Question: I am trying to implement logistic regression with gradient descent,
I get my Cost function j_theta for the number of iterations and fortunately my j_theta is decreasing when plotted j_theta against the number of iteration.
The data set I use is given below:
'''
x=
1 20 30
1 40 60
1 70 30
1 50 50
1 50 40
1 60 40
1 30 40
1 40 50
1 10 20
1 30 40
1 70 70
y= 0
1
1
1
0
1
0
0
0
0
1
'''
The code that I managed to write for logistic regression using Gradient descent is:
'''
%1. The below code would load the data present in your desktop to the octave memory
x=load('stud_marks.dat');
%y=load('ex4y.dat');
y=x(:,3);
x=x(:,1:2);
%2. Now we want to add a column x0 with all the rows as value 1 into the matrix.
%First take the length
[m,n]=size(x);
x=[ones(m,1),x];
X=x;
% Now we limit the x1 and x2 we need to leave or skip the first column x0 because they should stay as 1.
mn = mean(x);
sd = std(x);
x(:,2) = (x(:,2) - mn(2))./ sd(2);
x(:,3) = (x(:,3) - mn(3))./ sd(3);
% We will not use vectorized technique, Because its hard to debug, We shall try using many for loops rather
max_iter=50;
theta = zeros(size(x(1,:)))';
j_theta=zeros(max_iter,1);
for num_iter=1:max_iter
% We calculate the cost Function
j_cost_each=0;
alpha=1;
theta
for i=1:m
z=0;
for j=1:n+1
% theta(j)
z=z+(theta(j)*x(i,j));
z
end
h= 1.0 ./(1.0 + exp(-z));
j_cost_each=j_cost_each + ( (-y(i) * log(h)) - ((1-y(i)) * log(1-h)) );
% j_cost_each
end
j_theta(num_iter)=(1/m) * j_cost_each;
for j=1:n+1
grad(j) = 0;
for i=1:m
z=(x(i,:)*theta);
z
h=1.0 ./ (1.0 + exp(-z));
h
grad(j) += (h-y(i)) * x(i,j);
end
grad(j)=grad(j)/m;
grad(j)
theta(j)=theta(j)- alpha * grad(j);
end
end
figure
plot(0:1999, j_theta(1:2000), 'b', 'LineWidth', 2)
hold off
figure
%3. In this step we will plot the graph for the given input data set just to see how is the distribution of the two class.
pos = find(y == 1); % This will take the postion or array number from y for all the class that has value 1
neg = find(y == 0); % Similarly this will take the position or array number from y for all class that has value 0
% Now we plot the graph column x1 Vs x2 for y=1 and y=0
plot(x(pos, 2), x(pos,3), '+');
hold on
plot(x(neg, 2), x(neg, 3), 'o');
xlabel('x1 marks in subject 1')
ylabel('y1 marks in subject 2')
legend('pass', 'Failed')
plot_x = [min(x(:,2))-2, max(x(:,2))+2]; % This min and max decides the length of the decision graph.
% Calculate the decision boundary line
plot_y = (-1./theta(3)).*(theta(2).*plot_x +theta(1));
plot(plot_x, plot_y)
hold off
%%%%%%% The only difference is In the last plot I used X where as now I use x whose attributes or features are featured scaled %%%%%%%%%%%
'''
If you view the graph of x1 vs x2 the graph would look like,

After I run my code I create a decision boundary. The shape of the decision line seems to be okay but it is a bit displaced. The graph of the x1 vs x2 with decision boundary is given below:
![enter image description here][2]
Please suggest me where am I going wrong ....
Thanks:)
The New Graph::::
'''
![enter image description here][1]
If you see the new graph the coordinated of x axis have changed ..... Thats because I use x(feature scalled) instead of X.
'''
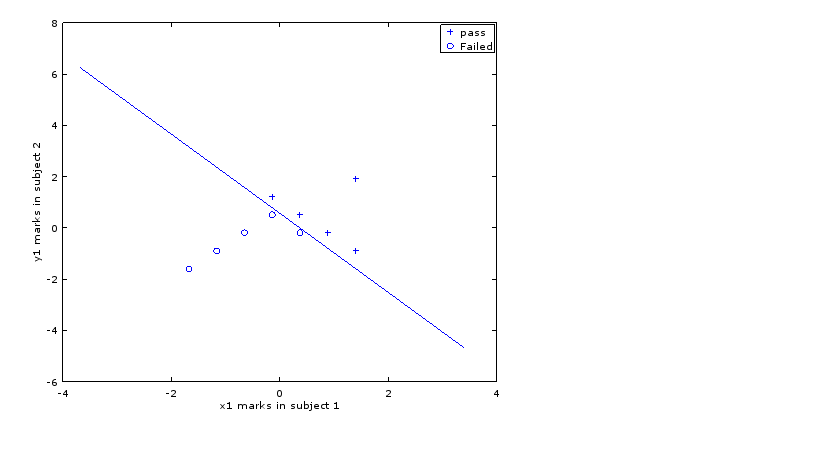
Answer: The problem lies in your cost function calculation and/or gradient calculation, your plotting function is fine. I ran your dataset on the algorithm I implemented for logistic regression but using the vectorized technique because in my opinion it is easier to debug.
The final values I got for theta were
I also used
I plotted the decision boundary and it looks fine, I would recommend using the vectorized form as it is easier to implement and to debug in my opinion.

I also think your implementation of gradient descent is not quite correct. 50 iterations is just not enough and the cost at the last iteration is not good enough. Maybe you should try to run it for more iterations with a stopping condition.
Also check this lecture for optimization techniques.
<URL>